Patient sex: M
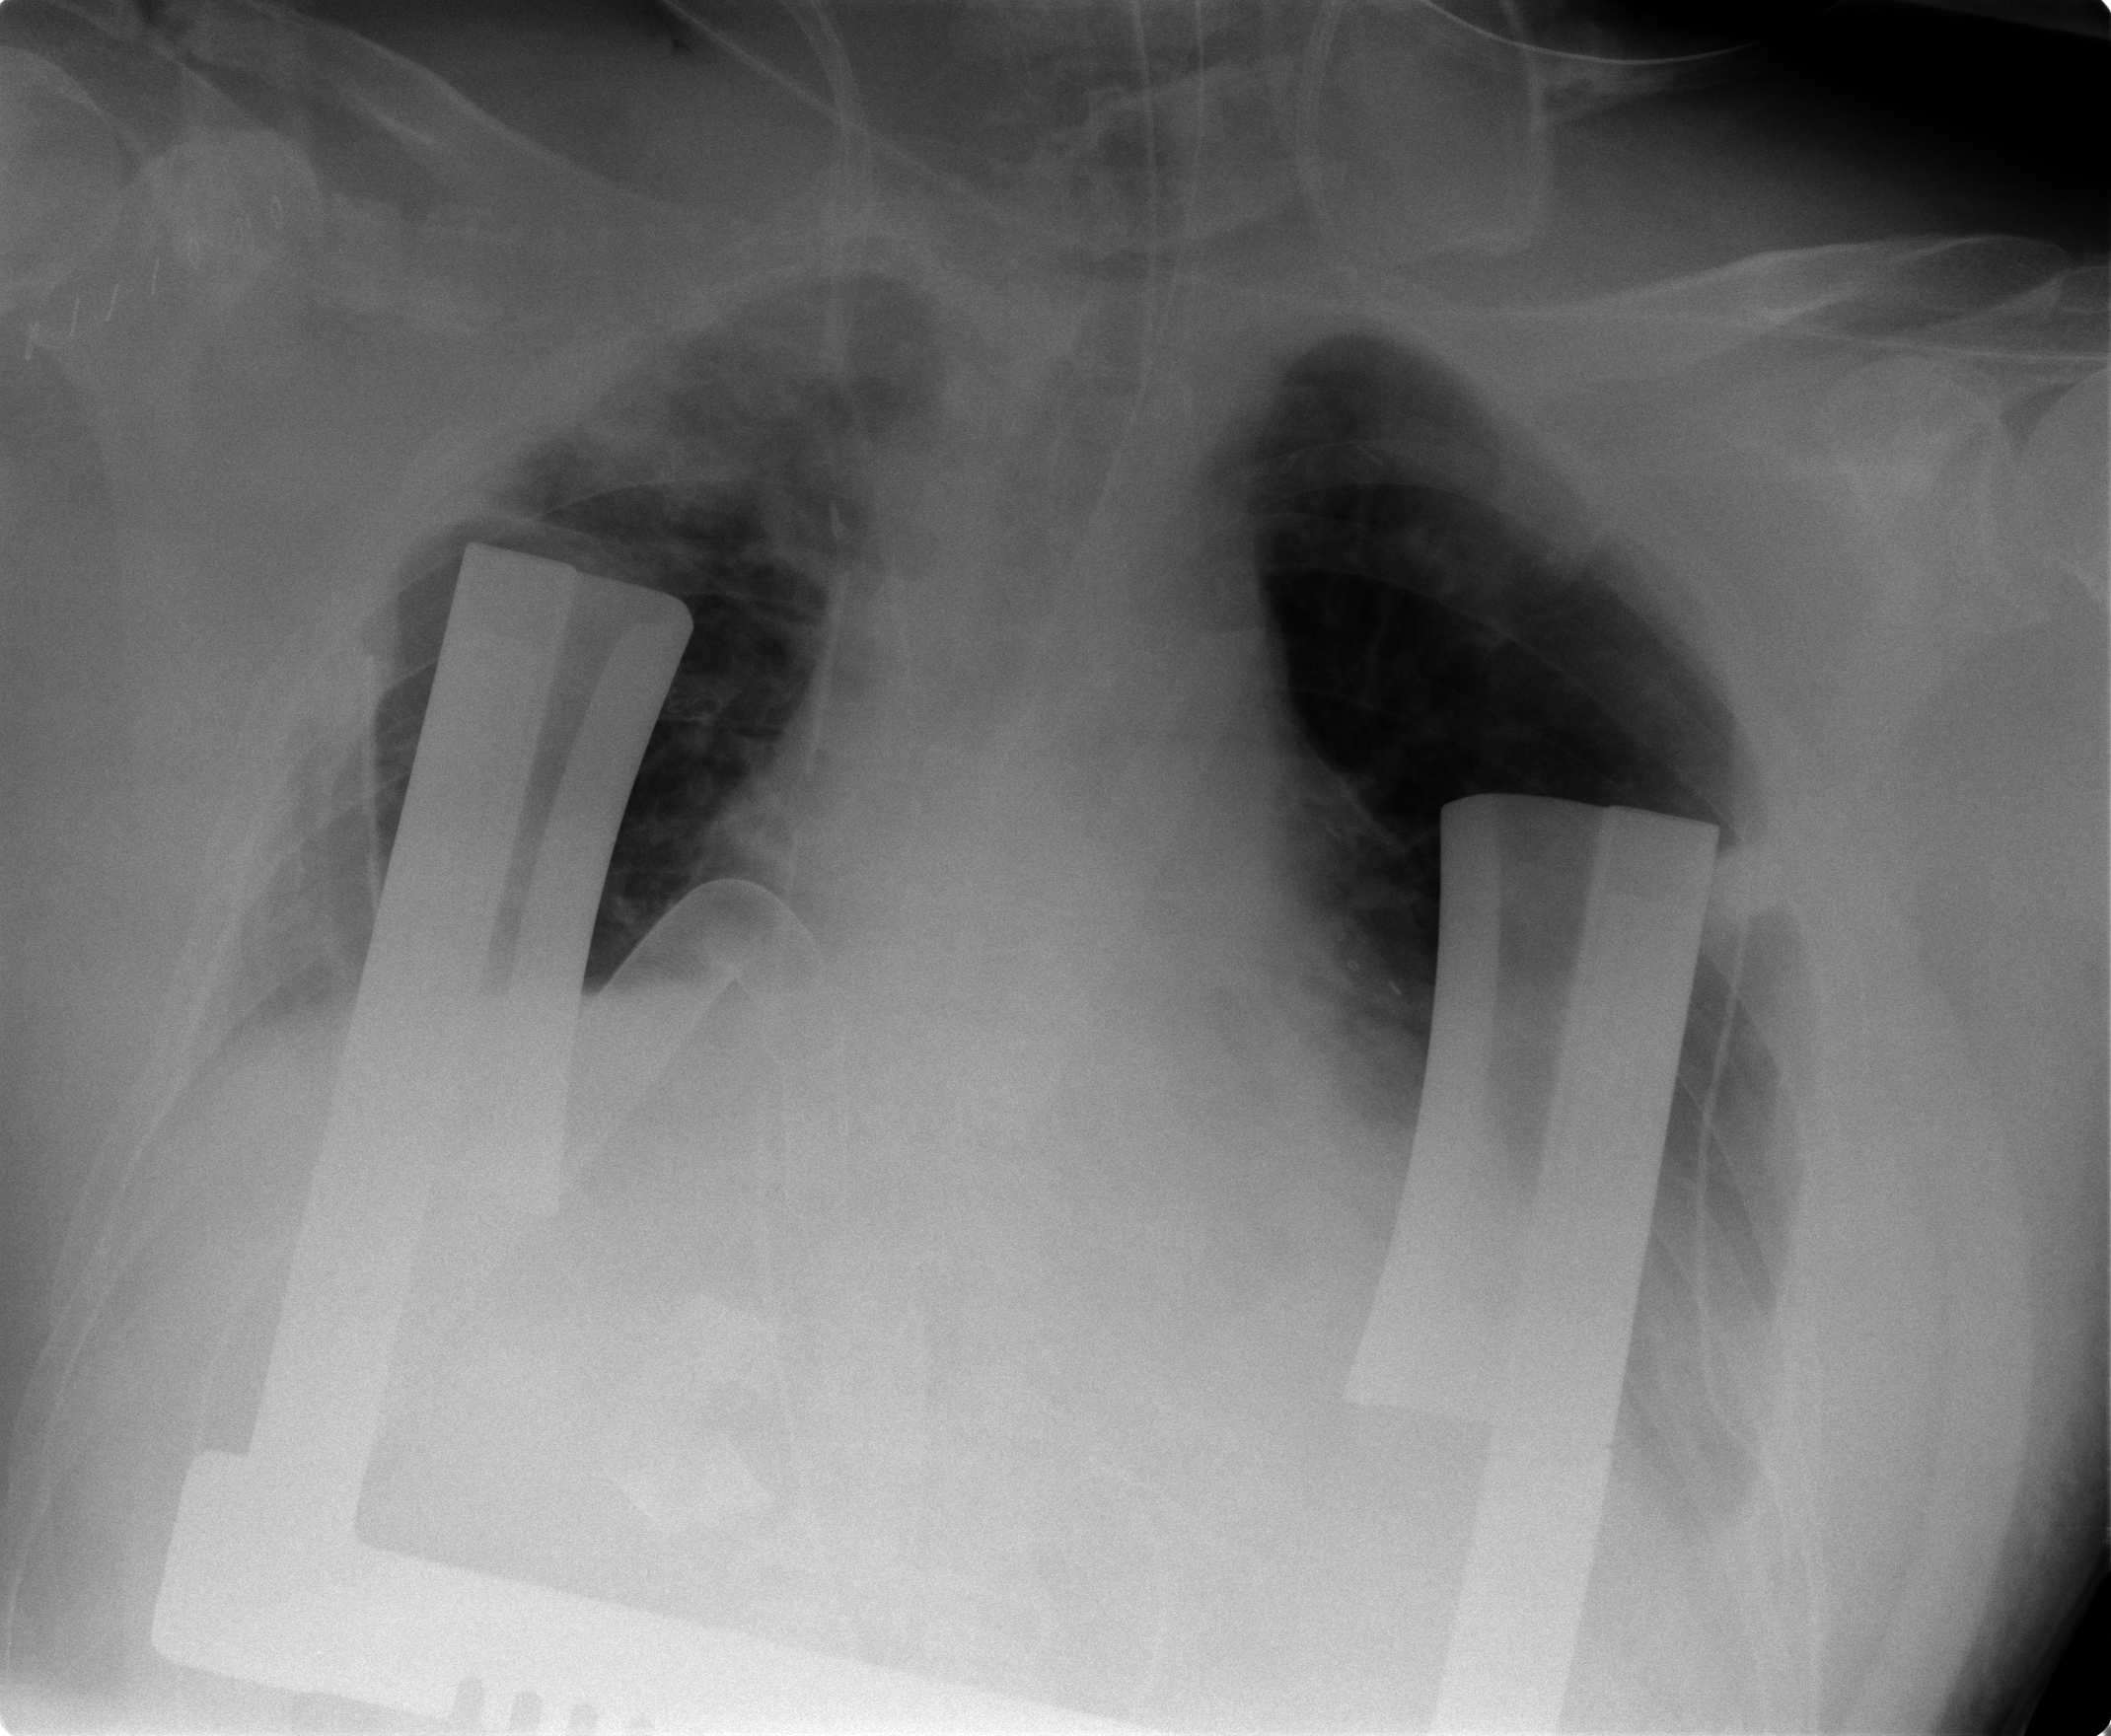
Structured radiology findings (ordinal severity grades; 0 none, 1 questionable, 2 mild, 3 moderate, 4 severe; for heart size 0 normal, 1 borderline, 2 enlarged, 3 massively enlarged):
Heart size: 0
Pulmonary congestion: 0
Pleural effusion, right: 1
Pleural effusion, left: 2
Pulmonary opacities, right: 2
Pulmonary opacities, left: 0
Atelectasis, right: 2
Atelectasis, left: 0